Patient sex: M
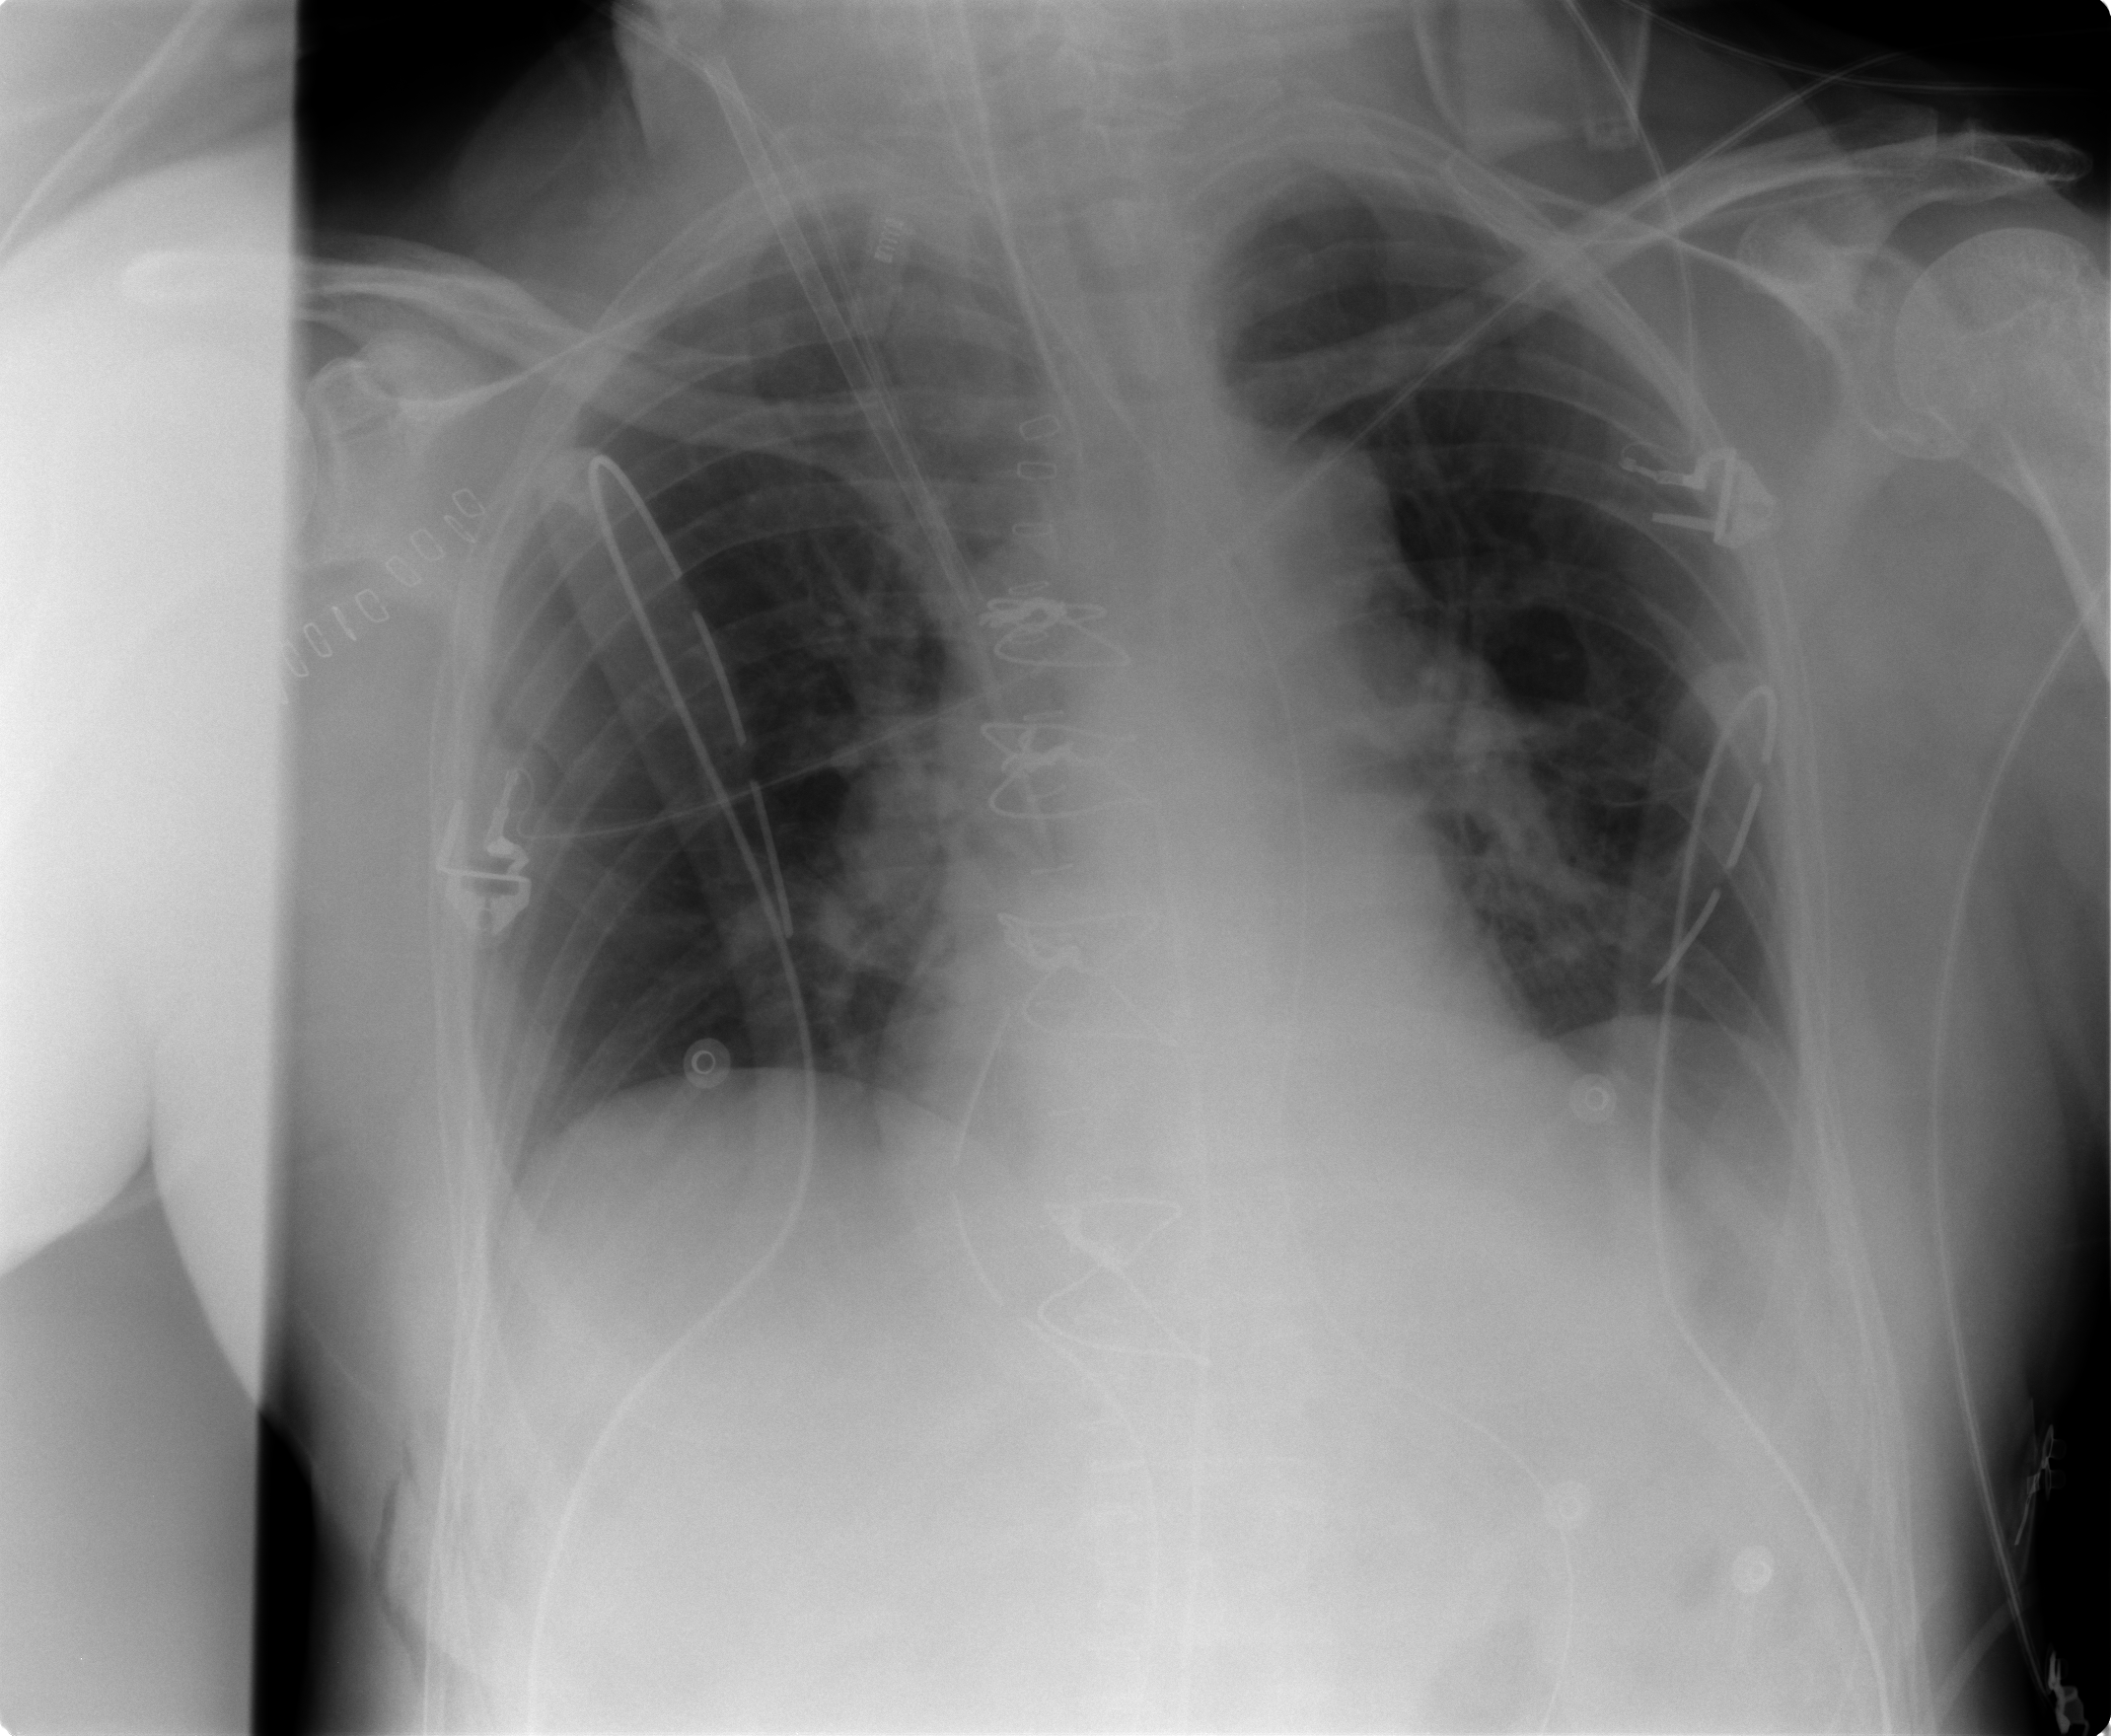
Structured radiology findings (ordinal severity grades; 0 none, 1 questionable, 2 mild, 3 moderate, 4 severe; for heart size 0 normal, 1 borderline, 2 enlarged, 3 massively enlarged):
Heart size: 0
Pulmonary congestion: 2
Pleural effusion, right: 0
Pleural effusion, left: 0
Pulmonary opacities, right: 0
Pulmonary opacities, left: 0
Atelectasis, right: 2
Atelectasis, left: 2